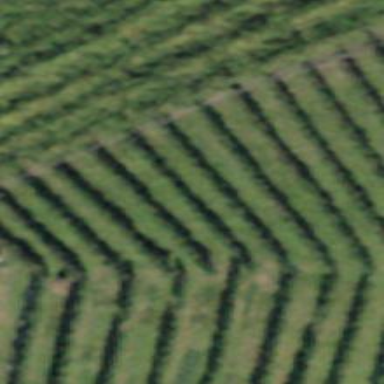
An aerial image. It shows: Vineyard.